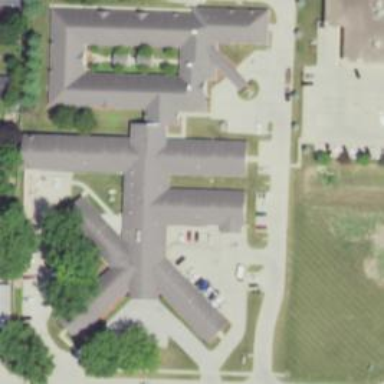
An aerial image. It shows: Nursing home.